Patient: sex M, age 57
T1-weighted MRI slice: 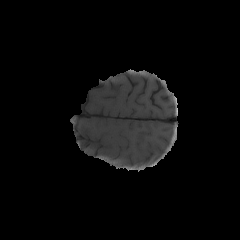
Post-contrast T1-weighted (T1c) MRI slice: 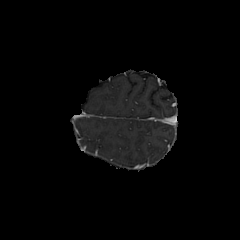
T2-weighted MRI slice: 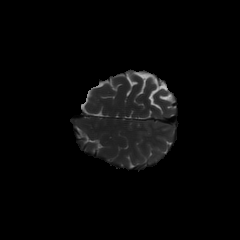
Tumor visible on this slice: no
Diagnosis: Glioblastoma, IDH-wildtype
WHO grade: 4